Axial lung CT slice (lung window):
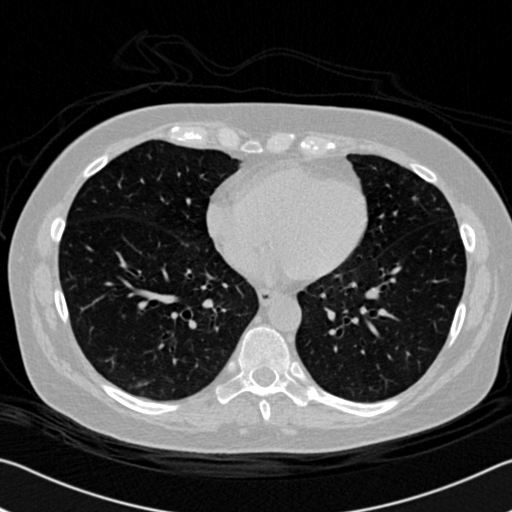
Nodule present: no